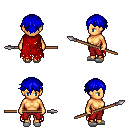
a pixel art fantasy rpg character, female body template, human, tanned skin, red tattered cape, red pants, blue short bangs hairstyle, white slippers, spear, four views (front, back, left, right), 2x2 character sprite sheet, small pixel art, hard edges, no anti-aliasing